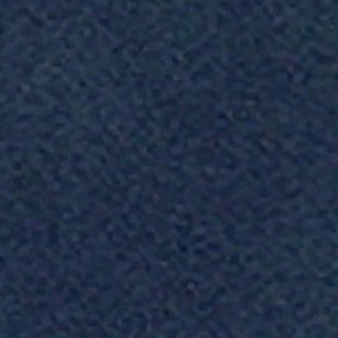
Label: other